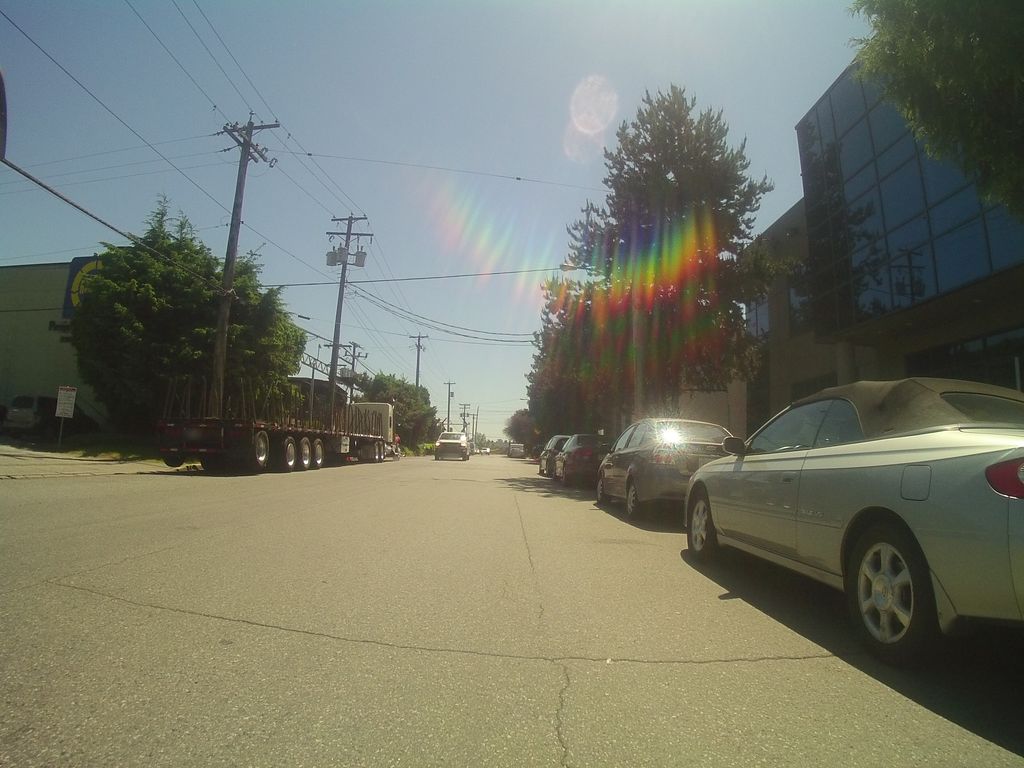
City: vancouver